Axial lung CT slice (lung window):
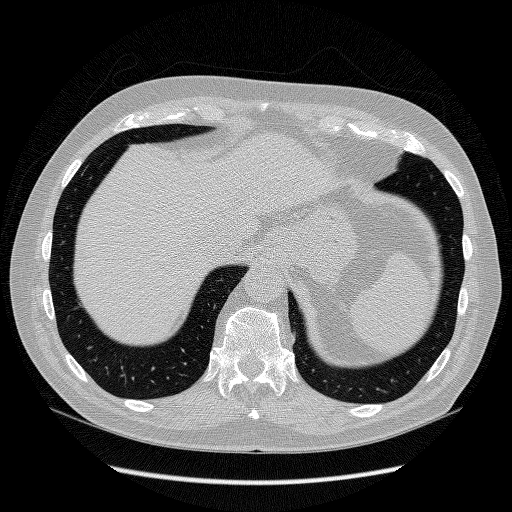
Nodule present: no